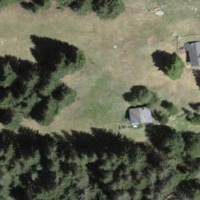
EUNIS habitat code: 43
Species observed at this site:
Primula veris